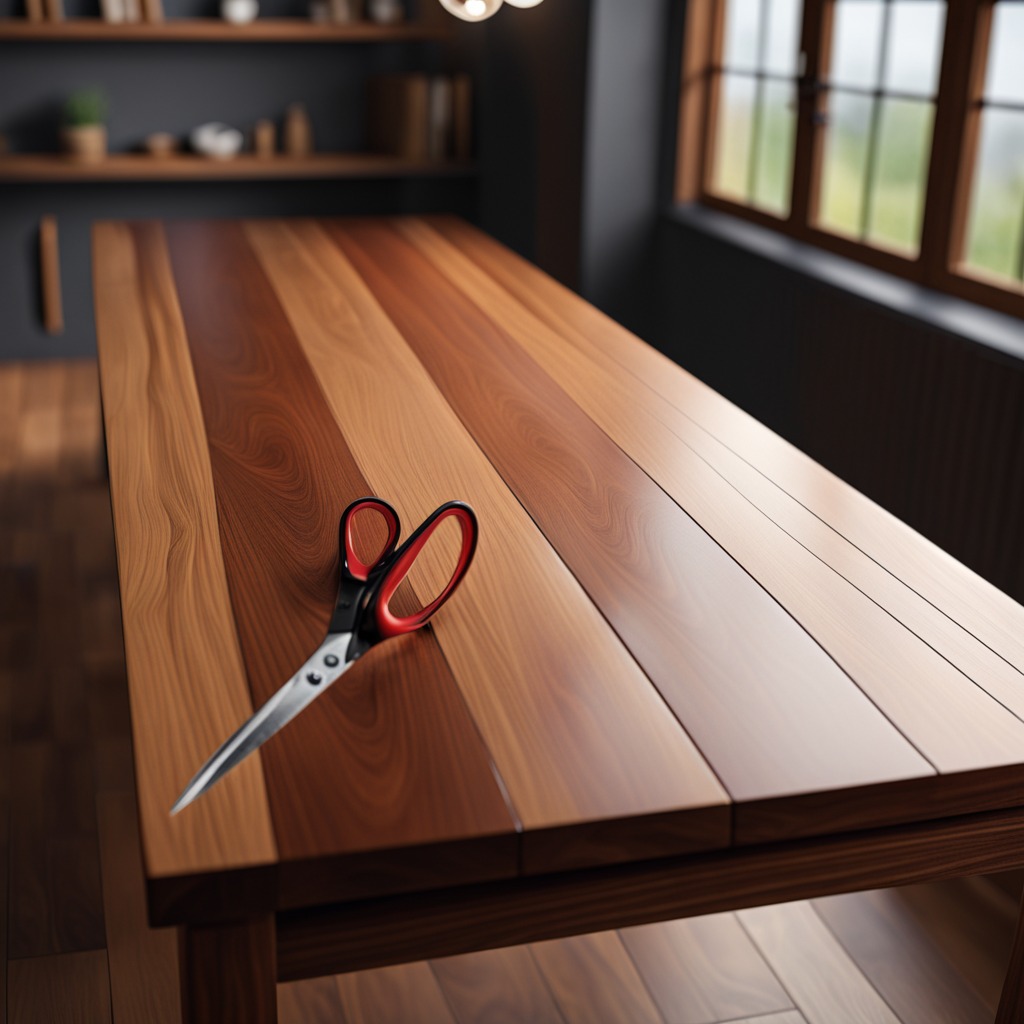
A scissor is lying on the wooden table in a carpentry studio.